Interaction volume radius: 5 \u00c5
Interaction volume height: 45 \u00c5
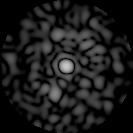
Disorder parameter: 0.8504